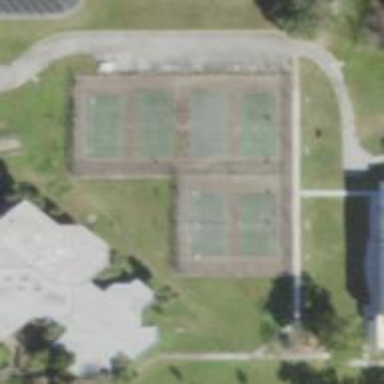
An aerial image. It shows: Tennis court on pitch.